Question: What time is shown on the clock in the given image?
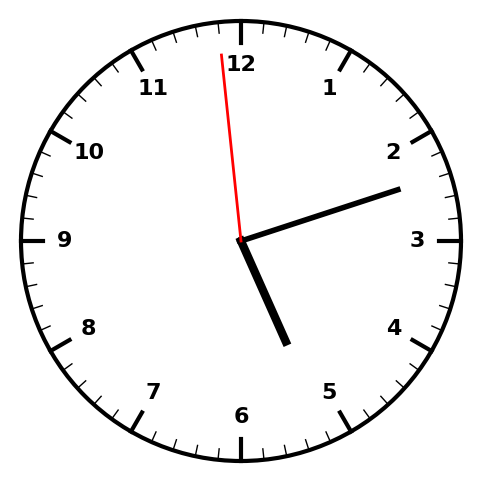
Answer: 05:11:59